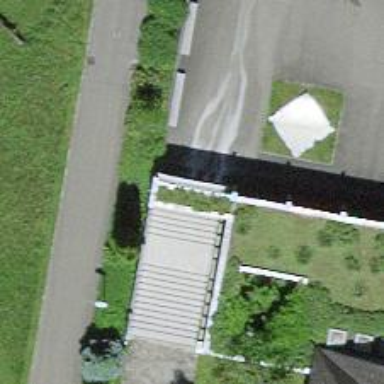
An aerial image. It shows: Set of steps on the road.